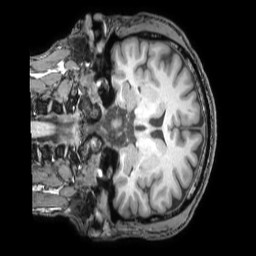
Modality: T1w
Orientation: coronal
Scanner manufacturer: philips
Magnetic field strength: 3 T
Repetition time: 0.007 s
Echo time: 0.003501 s